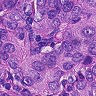
Metastatic tissue present: yes